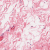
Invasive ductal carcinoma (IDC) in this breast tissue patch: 0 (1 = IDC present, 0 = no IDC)